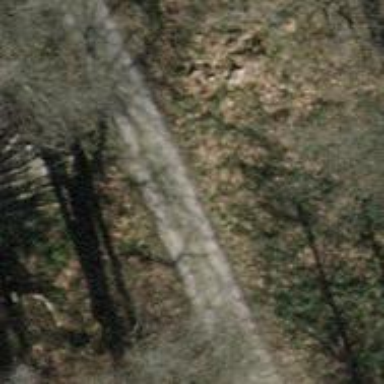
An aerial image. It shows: Compacted track road with grade3 tracktype.